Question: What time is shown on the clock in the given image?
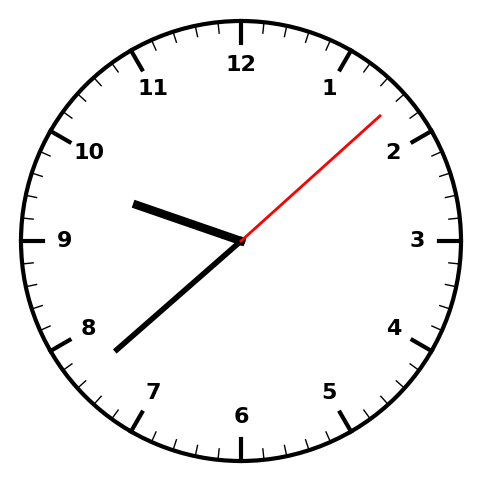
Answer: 09:38:08